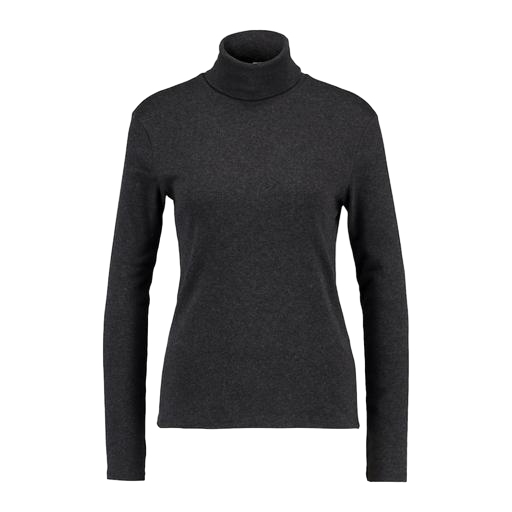
black polo-neck top, longer-sleeved and dark grey, turtle neck style, white background